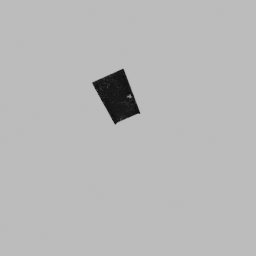
Label: architecture